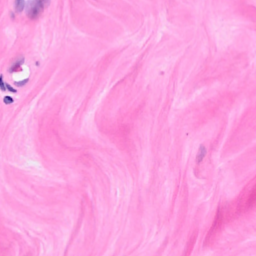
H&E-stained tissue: Breast